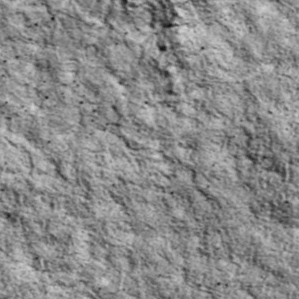
Label: non_frost